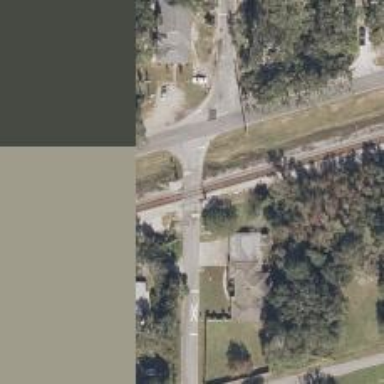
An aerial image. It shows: Level crossing with both lights and saltire in place.